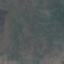
Label: HerbaceousVegetation